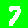
Digit: 7